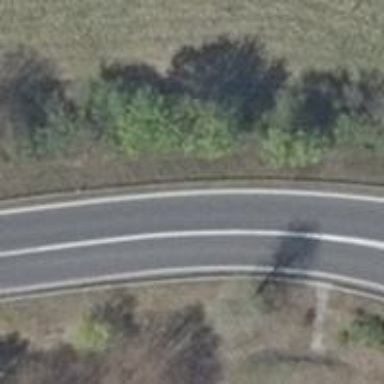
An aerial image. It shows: Asphalt motorway link.